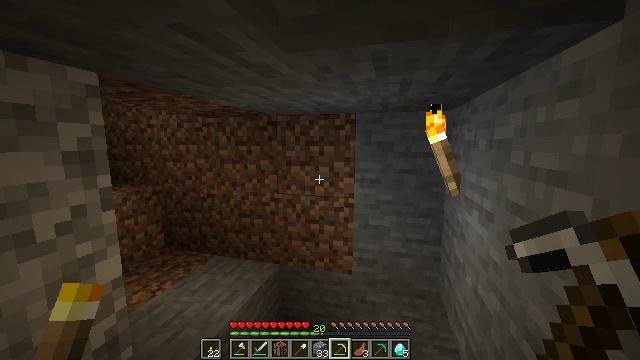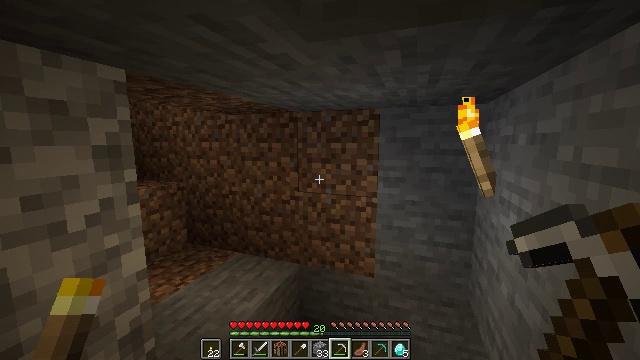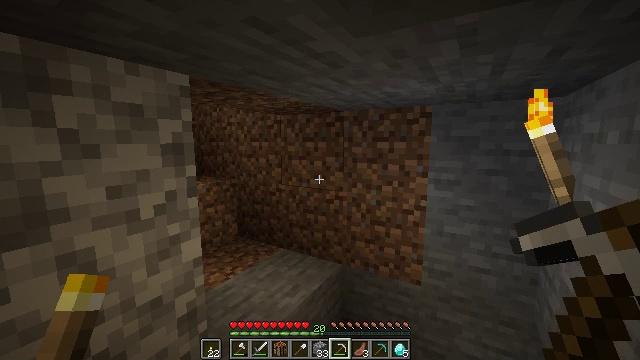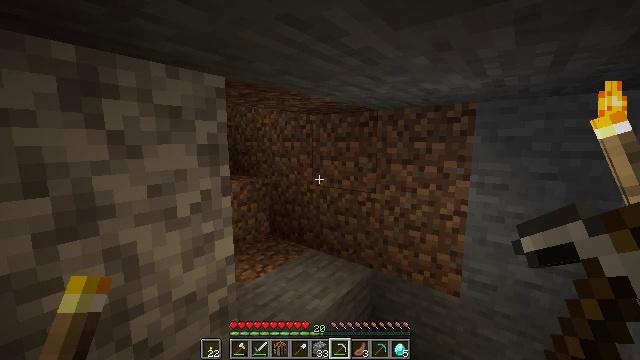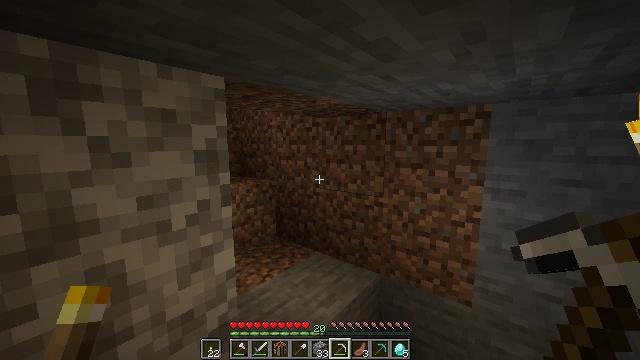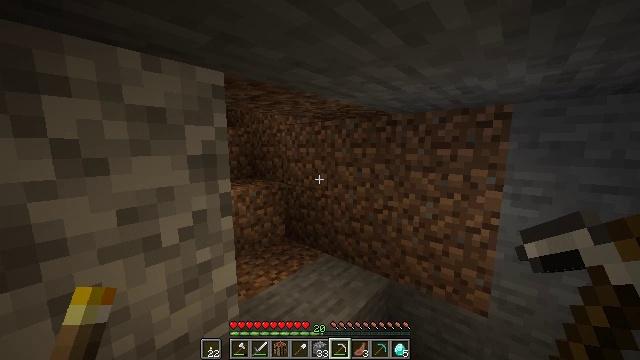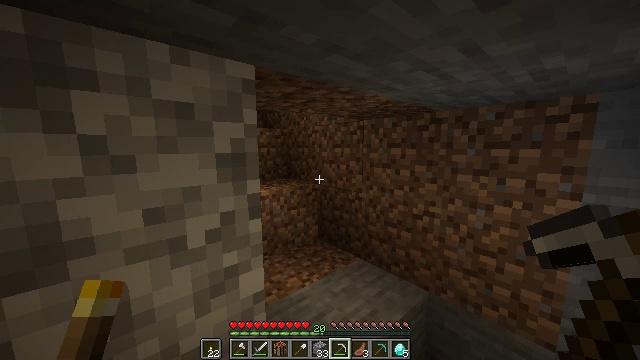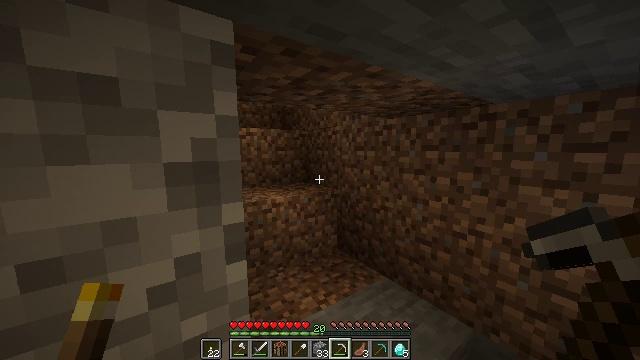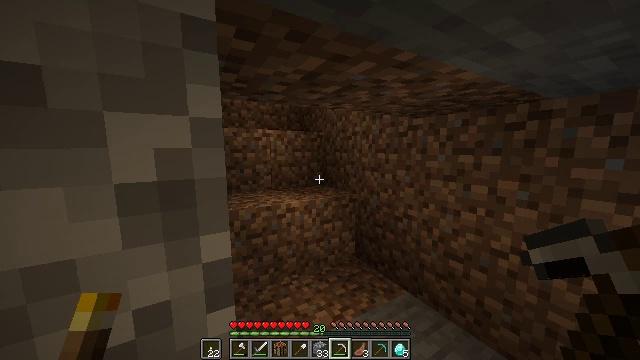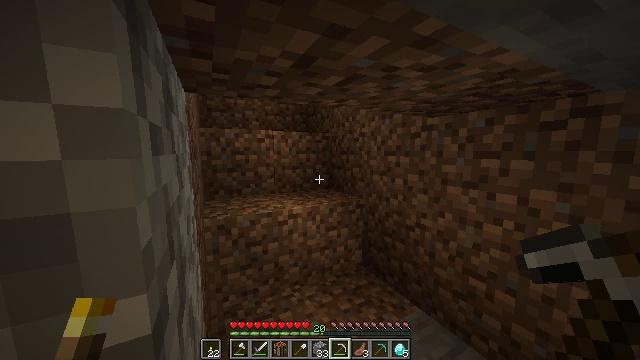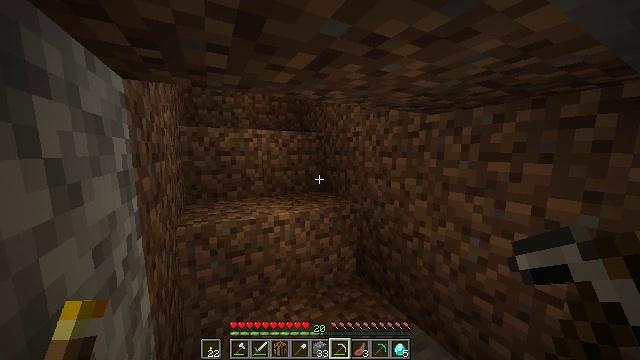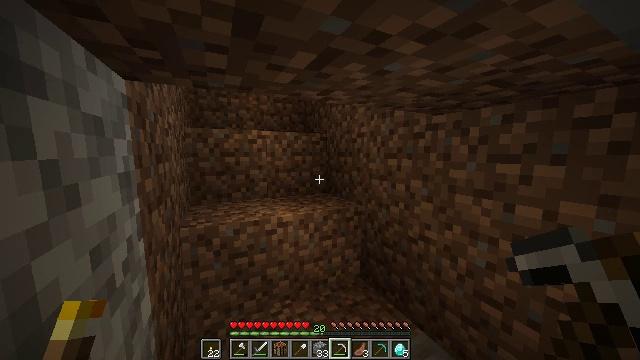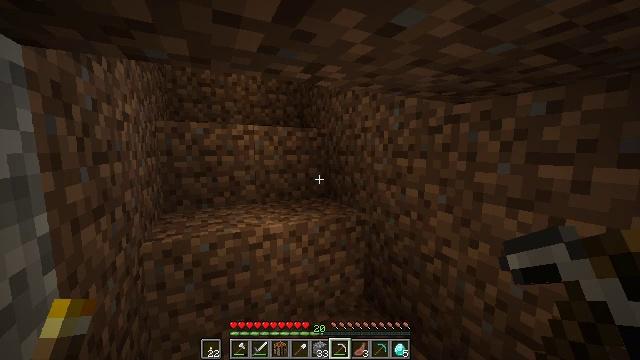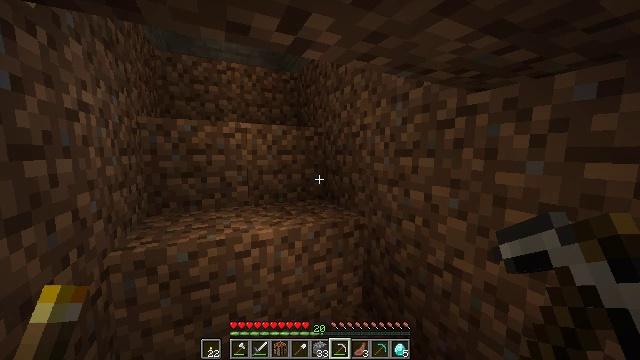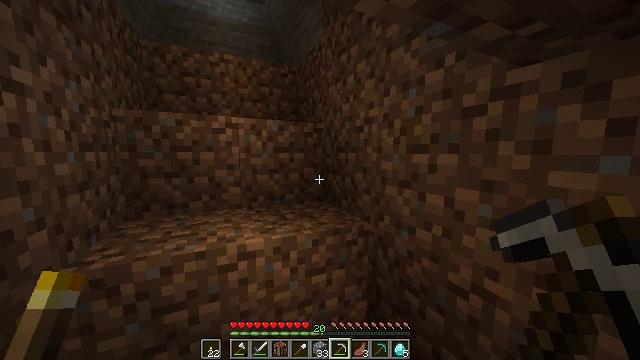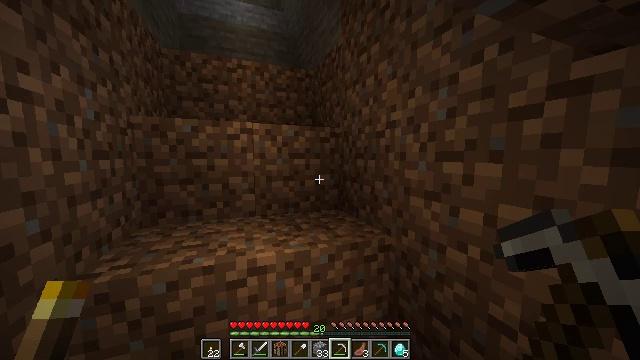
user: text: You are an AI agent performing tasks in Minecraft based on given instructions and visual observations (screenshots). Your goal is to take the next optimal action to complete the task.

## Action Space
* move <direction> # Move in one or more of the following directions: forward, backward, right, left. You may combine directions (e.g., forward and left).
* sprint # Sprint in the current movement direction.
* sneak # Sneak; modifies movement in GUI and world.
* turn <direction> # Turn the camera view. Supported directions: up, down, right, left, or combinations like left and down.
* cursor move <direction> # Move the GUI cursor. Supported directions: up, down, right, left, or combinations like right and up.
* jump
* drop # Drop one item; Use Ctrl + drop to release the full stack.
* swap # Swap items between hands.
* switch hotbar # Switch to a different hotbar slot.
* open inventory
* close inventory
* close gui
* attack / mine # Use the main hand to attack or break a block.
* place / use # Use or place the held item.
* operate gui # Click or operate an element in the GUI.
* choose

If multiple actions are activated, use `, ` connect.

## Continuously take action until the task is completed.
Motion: motion action
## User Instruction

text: Recycle the blast furnace by breaking it.
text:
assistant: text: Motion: turn left
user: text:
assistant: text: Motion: turn left
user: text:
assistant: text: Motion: move forward, sprint, turn left
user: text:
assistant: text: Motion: move forward, sprint, turn left
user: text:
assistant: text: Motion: move forward, sprint, turn left
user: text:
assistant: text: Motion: move forward, sprint, turn left
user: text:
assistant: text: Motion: move forward, sprint, turn left
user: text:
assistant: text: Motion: move forward, sprint, turn left
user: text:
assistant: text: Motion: move forward, sprint, turn left
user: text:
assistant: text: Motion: move forward, sprint
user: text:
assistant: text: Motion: move forward, sprint, turn left
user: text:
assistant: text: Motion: move forward, sprint
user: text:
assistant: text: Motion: move forward, sprint
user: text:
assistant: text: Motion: move forward, sprint
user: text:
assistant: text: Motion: move forward, sprint, turn left and up
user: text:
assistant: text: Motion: move forward, sprint, turn left and up
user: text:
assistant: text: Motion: move forward, sprint, turn left and up
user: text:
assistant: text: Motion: move forward, sprint, turn left
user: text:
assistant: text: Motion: move forward, sprint
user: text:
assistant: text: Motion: move forward, sprint
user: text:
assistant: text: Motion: move forward, sprint, jump
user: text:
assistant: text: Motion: move forward, sprint, jump
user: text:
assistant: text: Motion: move forward, sprint, jump
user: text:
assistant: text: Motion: move forward, sprint, jump
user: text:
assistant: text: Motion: move forward, sprint, jump
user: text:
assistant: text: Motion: move forward, sprint, jump
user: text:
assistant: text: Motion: move forward, sprint, turn left and up, jump
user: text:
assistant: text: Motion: move forward, sprint, jump
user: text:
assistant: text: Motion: move forward, sprint, jump
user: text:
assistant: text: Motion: move forward, sprint, turn up, jump